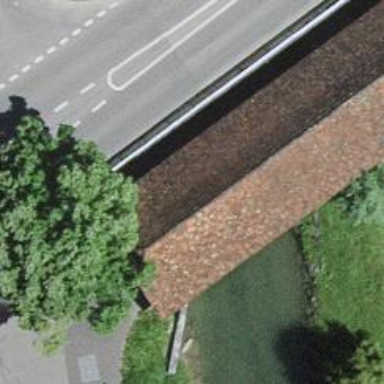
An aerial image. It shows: Footway on bridge with grade1 track surface.